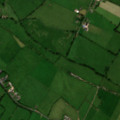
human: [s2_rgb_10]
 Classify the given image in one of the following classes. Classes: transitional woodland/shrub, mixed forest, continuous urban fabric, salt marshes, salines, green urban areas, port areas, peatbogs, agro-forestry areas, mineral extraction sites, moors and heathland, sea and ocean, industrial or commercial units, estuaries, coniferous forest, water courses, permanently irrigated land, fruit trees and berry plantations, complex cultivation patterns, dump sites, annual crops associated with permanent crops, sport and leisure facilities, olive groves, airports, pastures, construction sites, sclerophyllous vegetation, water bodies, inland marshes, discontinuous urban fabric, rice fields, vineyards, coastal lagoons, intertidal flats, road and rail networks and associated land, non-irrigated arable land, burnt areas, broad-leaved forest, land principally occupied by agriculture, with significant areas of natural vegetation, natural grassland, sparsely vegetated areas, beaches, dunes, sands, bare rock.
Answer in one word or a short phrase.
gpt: pastures